Question: How to create form and action for multiple nested attributes if:
LineItem:
'''
has_many :item_options, :dependent => :destroy
has_many :product_options, :through => :item_options
'''
ProductOption:
'''
belongs_to :product
belongs_to :option
has_many :item_options
has_many :line_items, :through => :item_options
'''
ItemOption:
'''
attr_accessible :line_item_id, :product_option_id
belongs_to :line_item, :foreign_key => "line_item_id"
belongs_to :product_option,:foreign_key => "product_option_id"
'''
When I'm creating new LineItem, I need to create new ItemOption(s). This is my form:
'''
<%= form_for(LineItem.new) do |f| %>
<%= f.hidden_field :product_id, value: @product.id %>
<%= f.fields_for :item_options do |io| %>
<% @product.options.uniq.each do |o| %>
<%= o.name %>:
<%= io.collection_select :product_option_id, o.product_options.where(:product_id => @product.id), :id, :value %>
<% end %>
<%= f.submit %>
<% end %>
'''
When I'm clicking on Add To Cart, I've get:
ItemOption(#70296453751440) expected, got Array(#70296430421140)
When Adding accepts_nested_attributes_for :item_options to LineItem, my selects not diplayed :(
With
'''
<%= select_tag "product_option_id", options_from_collection_for_select(o.product_options.where(:product_id => @product.id), :id, :value) %>
#item_options not created:
Parameters: {"utf8"=>"", "authenticity_token"=>"/WM5/MqPn1yCxjKWoJQmjfko2pR4RiYV0S2KeTTpA3w=", "line_item"=>{"product_id"=>"1"}, "product_option_id"=>"5", "commit"=>"add"}
'''
And last one, I've create action like this:
'''
@line_item = LineItem.new(params[:line_item])
@line_item.item_options.build
....
'''
Where am I wrong? :( I'm totally confused.
ps. similar question <URL>
This is form:

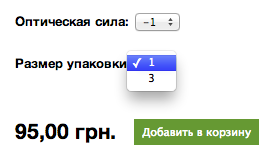
Answer: Looks this line:
'''
Parameters: {"utf8"=>"", "authenticity_token"=>"/WM5/MqPn1yCxjKWoJQmjfko2pR4RiYV0S2KeTTpA3w=", "line_item"=>{"product_id"=>"1"}, "product_option_id"=>"5", "commit"=>"add"}
'''
The parameter 'product_option_id' is outside 'line_item' hash, and will be inside. Maybe you need write the select like this:
'''
<%= select_tag "line_item[product_option_id]", options_from_collection_for_select(o.product_options.where(:product_id => @product.id), :id, :value) %>
'''
I'm not sure, but maybe is this. Maybe I need more information, like the exact line where is failing.
---
Extra, the ':foreign_key => "line_item_id"' and ':foreign_key => "product_option_id"' are not necesary, because, the 'belongs_to' model name is the same and will use these foreign_key. From <URL>.
> Specify the foreign key used for the association. By default this is
guessed to be the name of the association with an "" suffix. So
a class that defines a '**belongs_to :person**' association will use
"" as the default . Similarly, will use a foreign key of
"".
---
Sorry, the 'unknown attribute: product_option_id' is because the attribute name is _ids, and is an array, not a unique value. For a 'has_many' relationship, the name is _ids, and the select should be:
'''
<%= select_tag "line_item[product_option_ids][]", options_from_collection_for_select(o.product_options.where(:product_id => @product.id), :id, :value) %>
'''
This should work, I think :)...